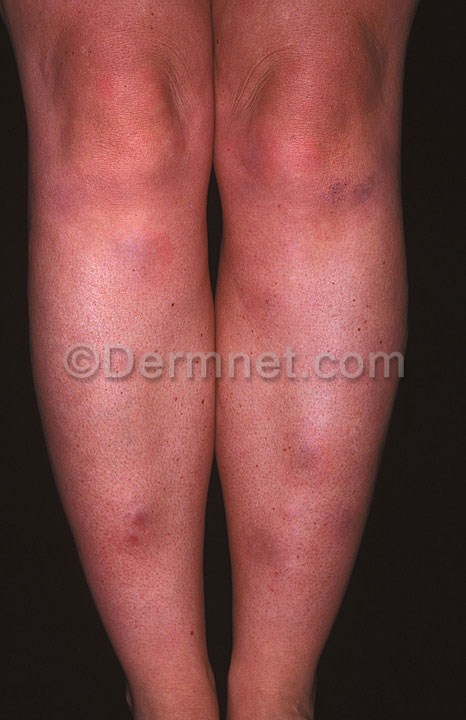
Disease: Vasculitis Photos